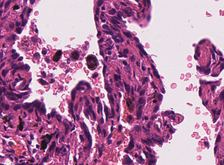
Tumor epithelial tissue: yes
Tumor-associated stroma tissue: yes
Normal tissue: no